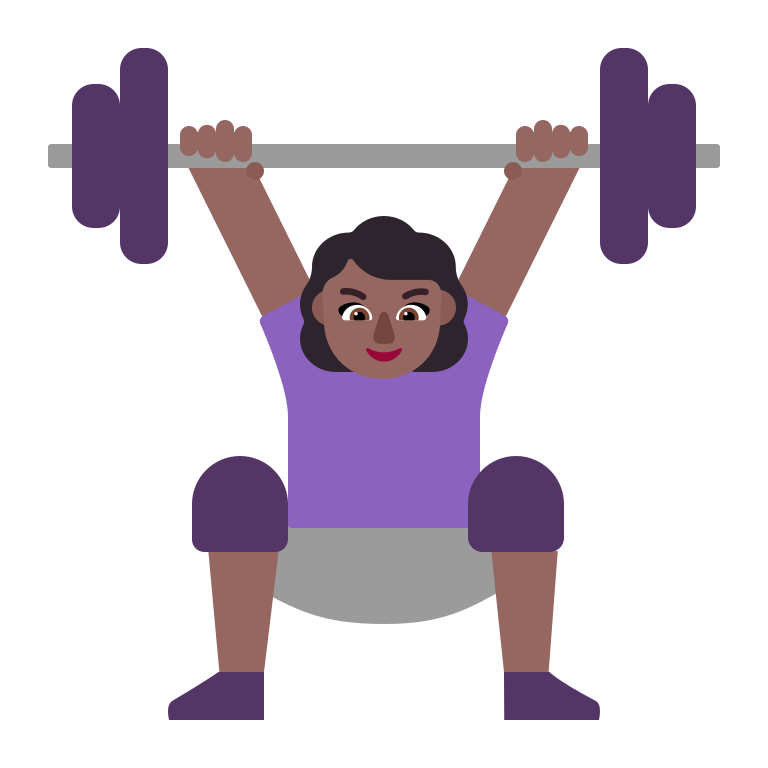
woman lifting weights flat  dark